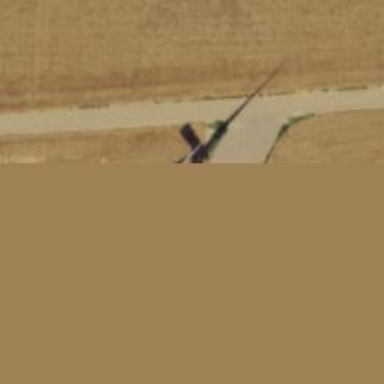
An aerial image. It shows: Wind generator with horizontal axis. The generator is wind turbine.